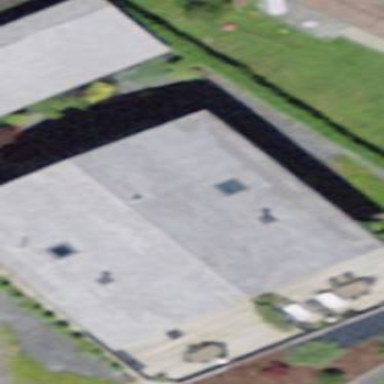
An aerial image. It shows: Building.